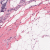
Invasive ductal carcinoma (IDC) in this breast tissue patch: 1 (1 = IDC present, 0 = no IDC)